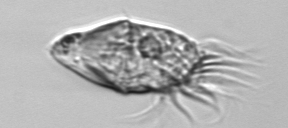
Label: Strombidium_morphotype1